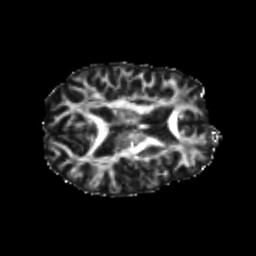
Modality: FA
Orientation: axial
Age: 24
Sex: male
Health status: healthy
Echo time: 0.074 s